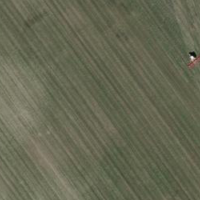
EUNIS habitat code: 52
Species observed at this site:
Grus grus